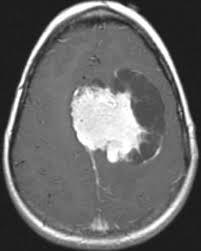
Label: meningioma